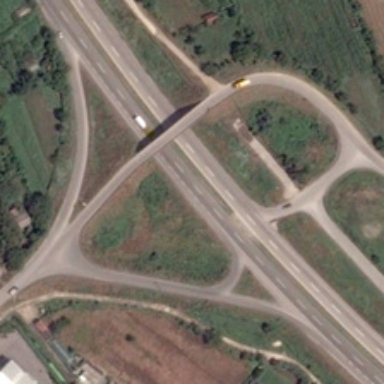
Many green trees are near a viaduct with two cars .